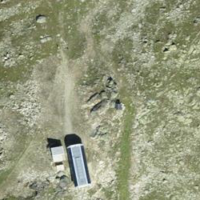
EUNIS habitat code: 31
Species observed at this site:
Vanessa cardui